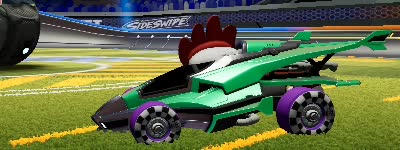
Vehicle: aftershock